Question: I know I can create with LinearGradient, but I couldn't figure out how to create gradient from inside out.
I want to create something like this, and I want to control the size and the angle of the gradient.

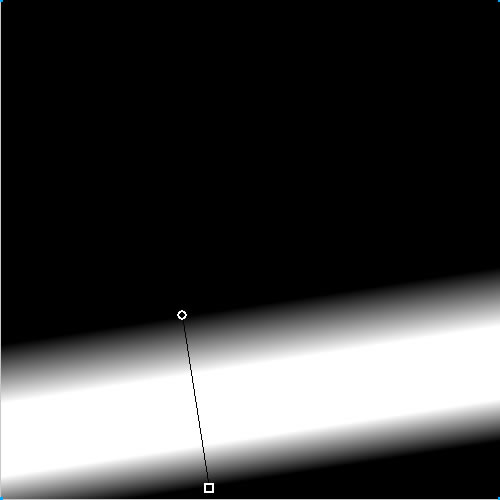
Answer: I created this gradient with the code below.
> '''
linearGradient = new LinearGradient(0, 0, 0, h,
new int[]{0xffffffff, 0xffffffff, 0x00ffffff, 0x00ffffff, 0xffffffff, 0xffffffff},
new float[]{0, 0.30f, 0.45f, 0.55f, 0.7f, 1.0f}, Shader.TileMode.CLAMP);
'''